Question: Here's the use case scenario I have
> Ever Green Homes PVT Ltd. (EGH) sells houses. People who want to sell
their houses sign a contract with EGH and provide information on their
house. This information is kept in a database by EGH and a subset of
this information is sent to the citywide multiple listing service used
by all real estate agents. EGH works with two types of potential
buyers. Some buyers have an interest in one specific house. In this
case, EGH prints information from its database, which the real estate
agent uses to help show the house to the buyer (a process beyond the
scope of the system to be modeled). Other buyers seek EGH's advice in
finding a house that meets their needs. In this case, the buyer
completes a buyer information form that is entered into a buyer data
base, and EGH real estate agents use its information to search EGH's
data base and the multiple listing service for houses that meet their
needs. The results of these searches are printed and used to help the
real estate agent show houses to the buyer.
There are to types of buyers in the description.
I want to know if both types of buyers are mapped in the use case diagram.
If yes, how to map them?
Here's the use case diagram I drew:

Please help me correct any issues with my diagram if there's any...
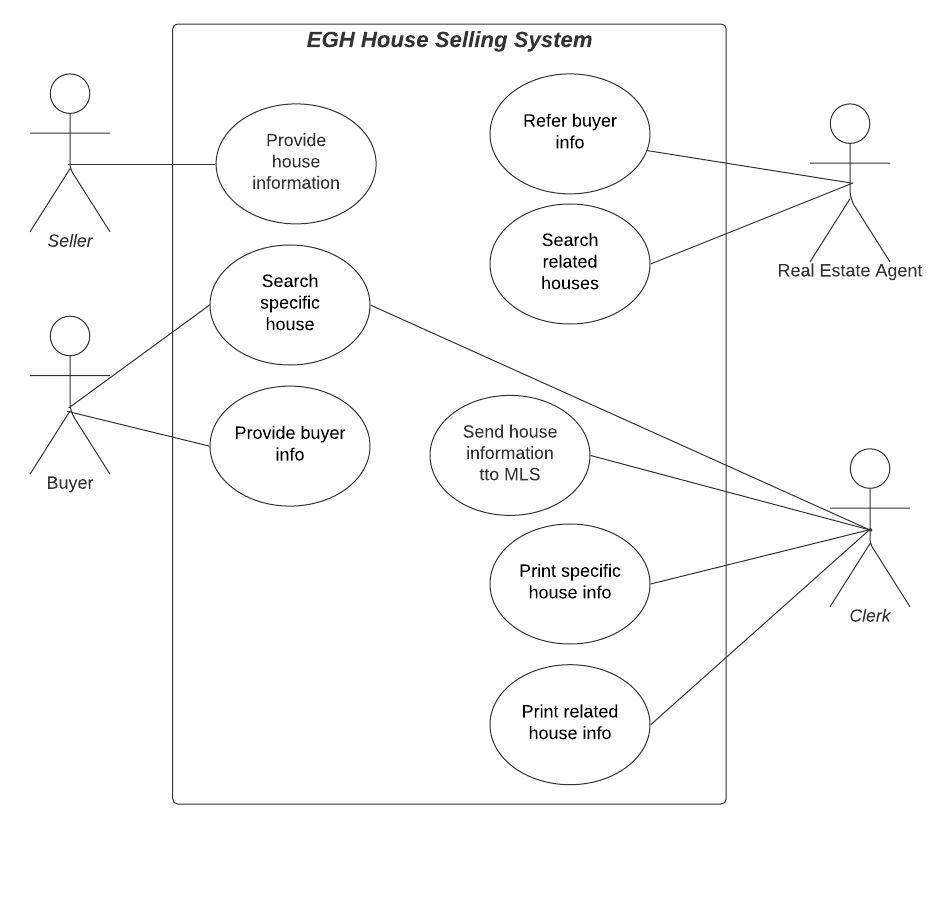
Answer: ### The two kind of buyers
Indeed, you did very well: the two kind of buyers used in the narrative only introduce different ways of using the system under consideration.
They do not correspond to different roles: a buyer interested in one house may later provide his/her information to see other houses as well. Conversely, a buyer having received a list may later be interested in specific houses.
In the real estate business, the difference between the two kind of buyers is that the specific interest generally results in a more detailed description of the estate being provide, which may result in a visit, and ultimately in a transaction.
### What are the real actors ?
Now strictly speaking, reading the narrative, I am not sure that the sellers and buyers use the system at all. They seem to interact with a real estate agent, with whom sellers will sign a contract, or the (potential) buyer may resquest information.
Of course, we could imagine an internet based interaction with a web service. But the narrative says . Similarly, the wording "" suggest that "entered" seems to suggest "keyed in by the clerk".
So you really need to clarify what is the subject, i.e. the for the use-cases. The list of actors will depend upon it.
### System under consideration
If the <URL>:
- - -
If it is an by the real estator, that the seller and buyer could interact with, your actors would be right (missing the listing service, though).
If it is the (i.e. a <URL>: Seller, Buyer, Company operating the listing service.